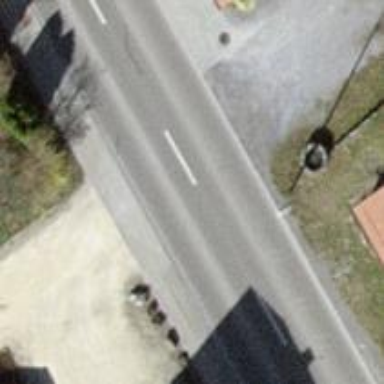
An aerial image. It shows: Asphalt road with primary designation. There is sidewalk on the left side.